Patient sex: M
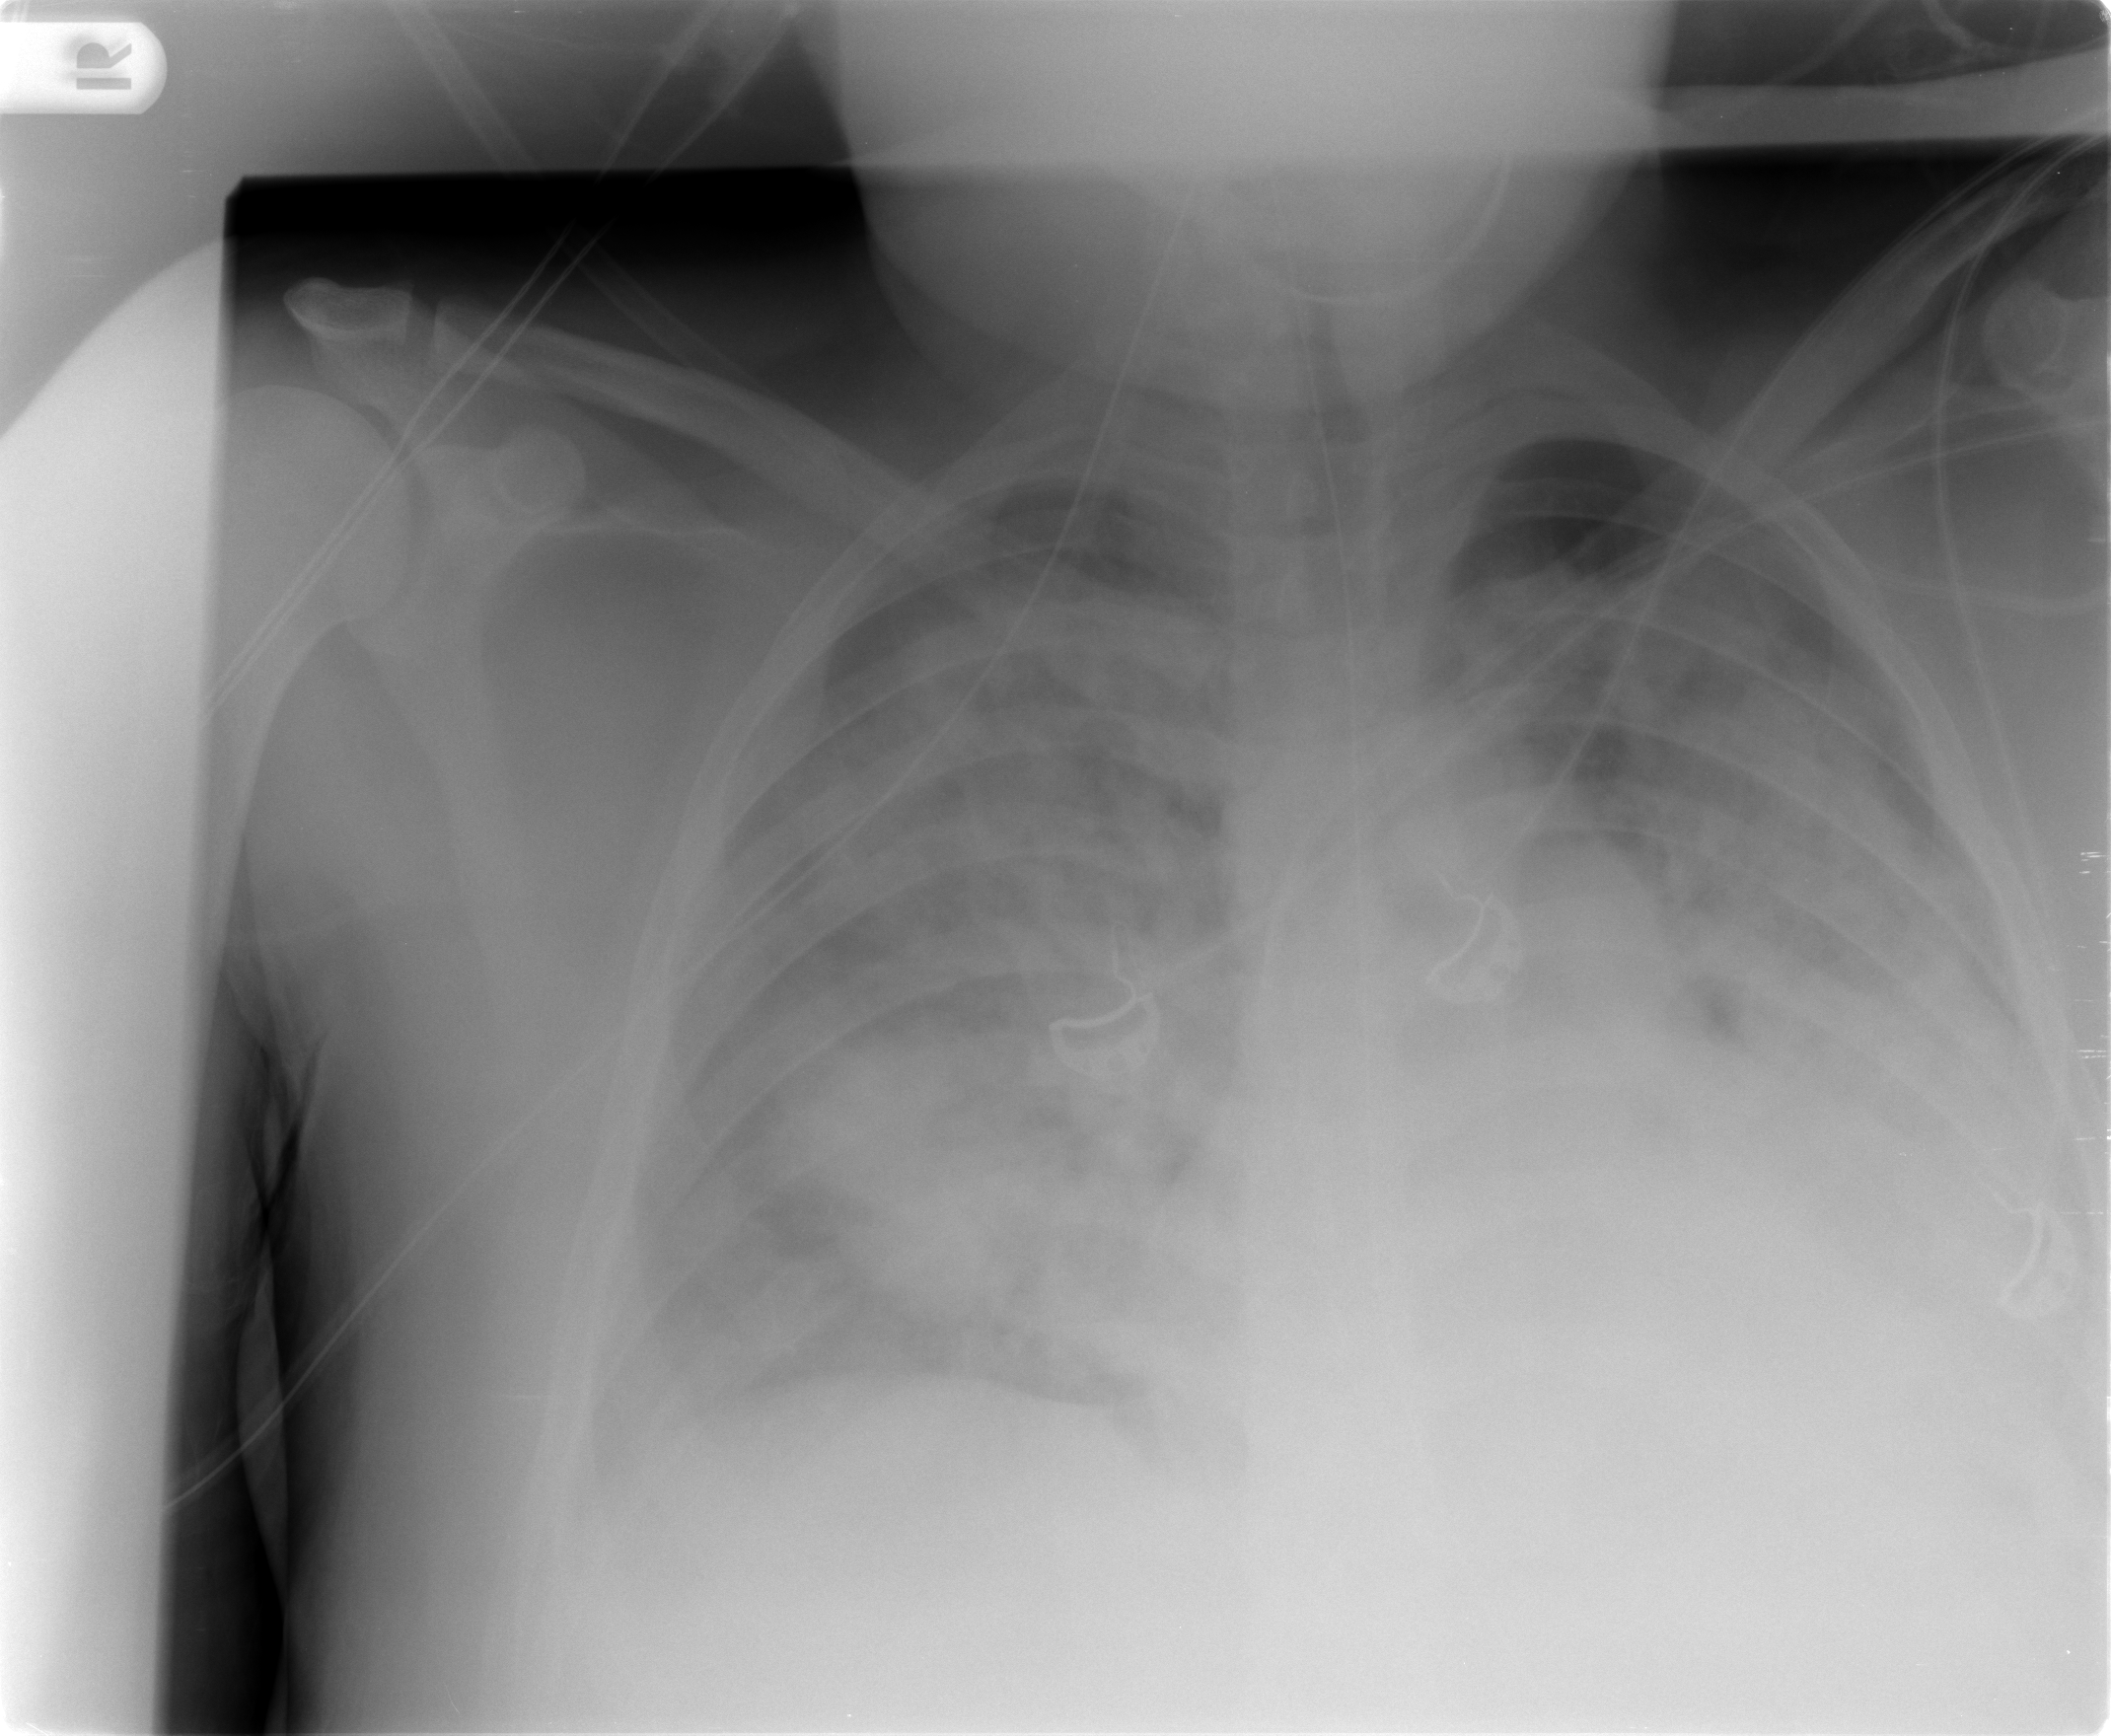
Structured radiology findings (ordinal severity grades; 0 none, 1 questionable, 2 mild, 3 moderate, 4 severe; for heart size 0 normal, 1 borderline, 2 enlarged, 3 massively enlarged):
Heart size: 2
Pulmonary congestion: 4
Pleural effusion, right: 0
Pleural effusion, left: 2
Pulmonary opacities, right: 3
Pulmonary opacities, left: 3
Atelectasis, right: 3
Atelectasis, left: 3